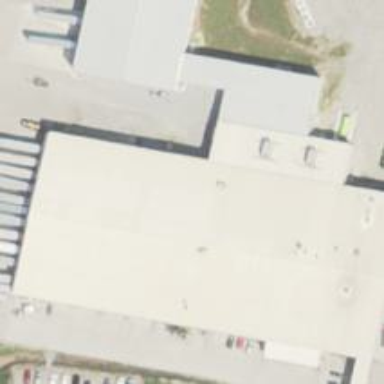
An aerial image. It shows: Poultry house.